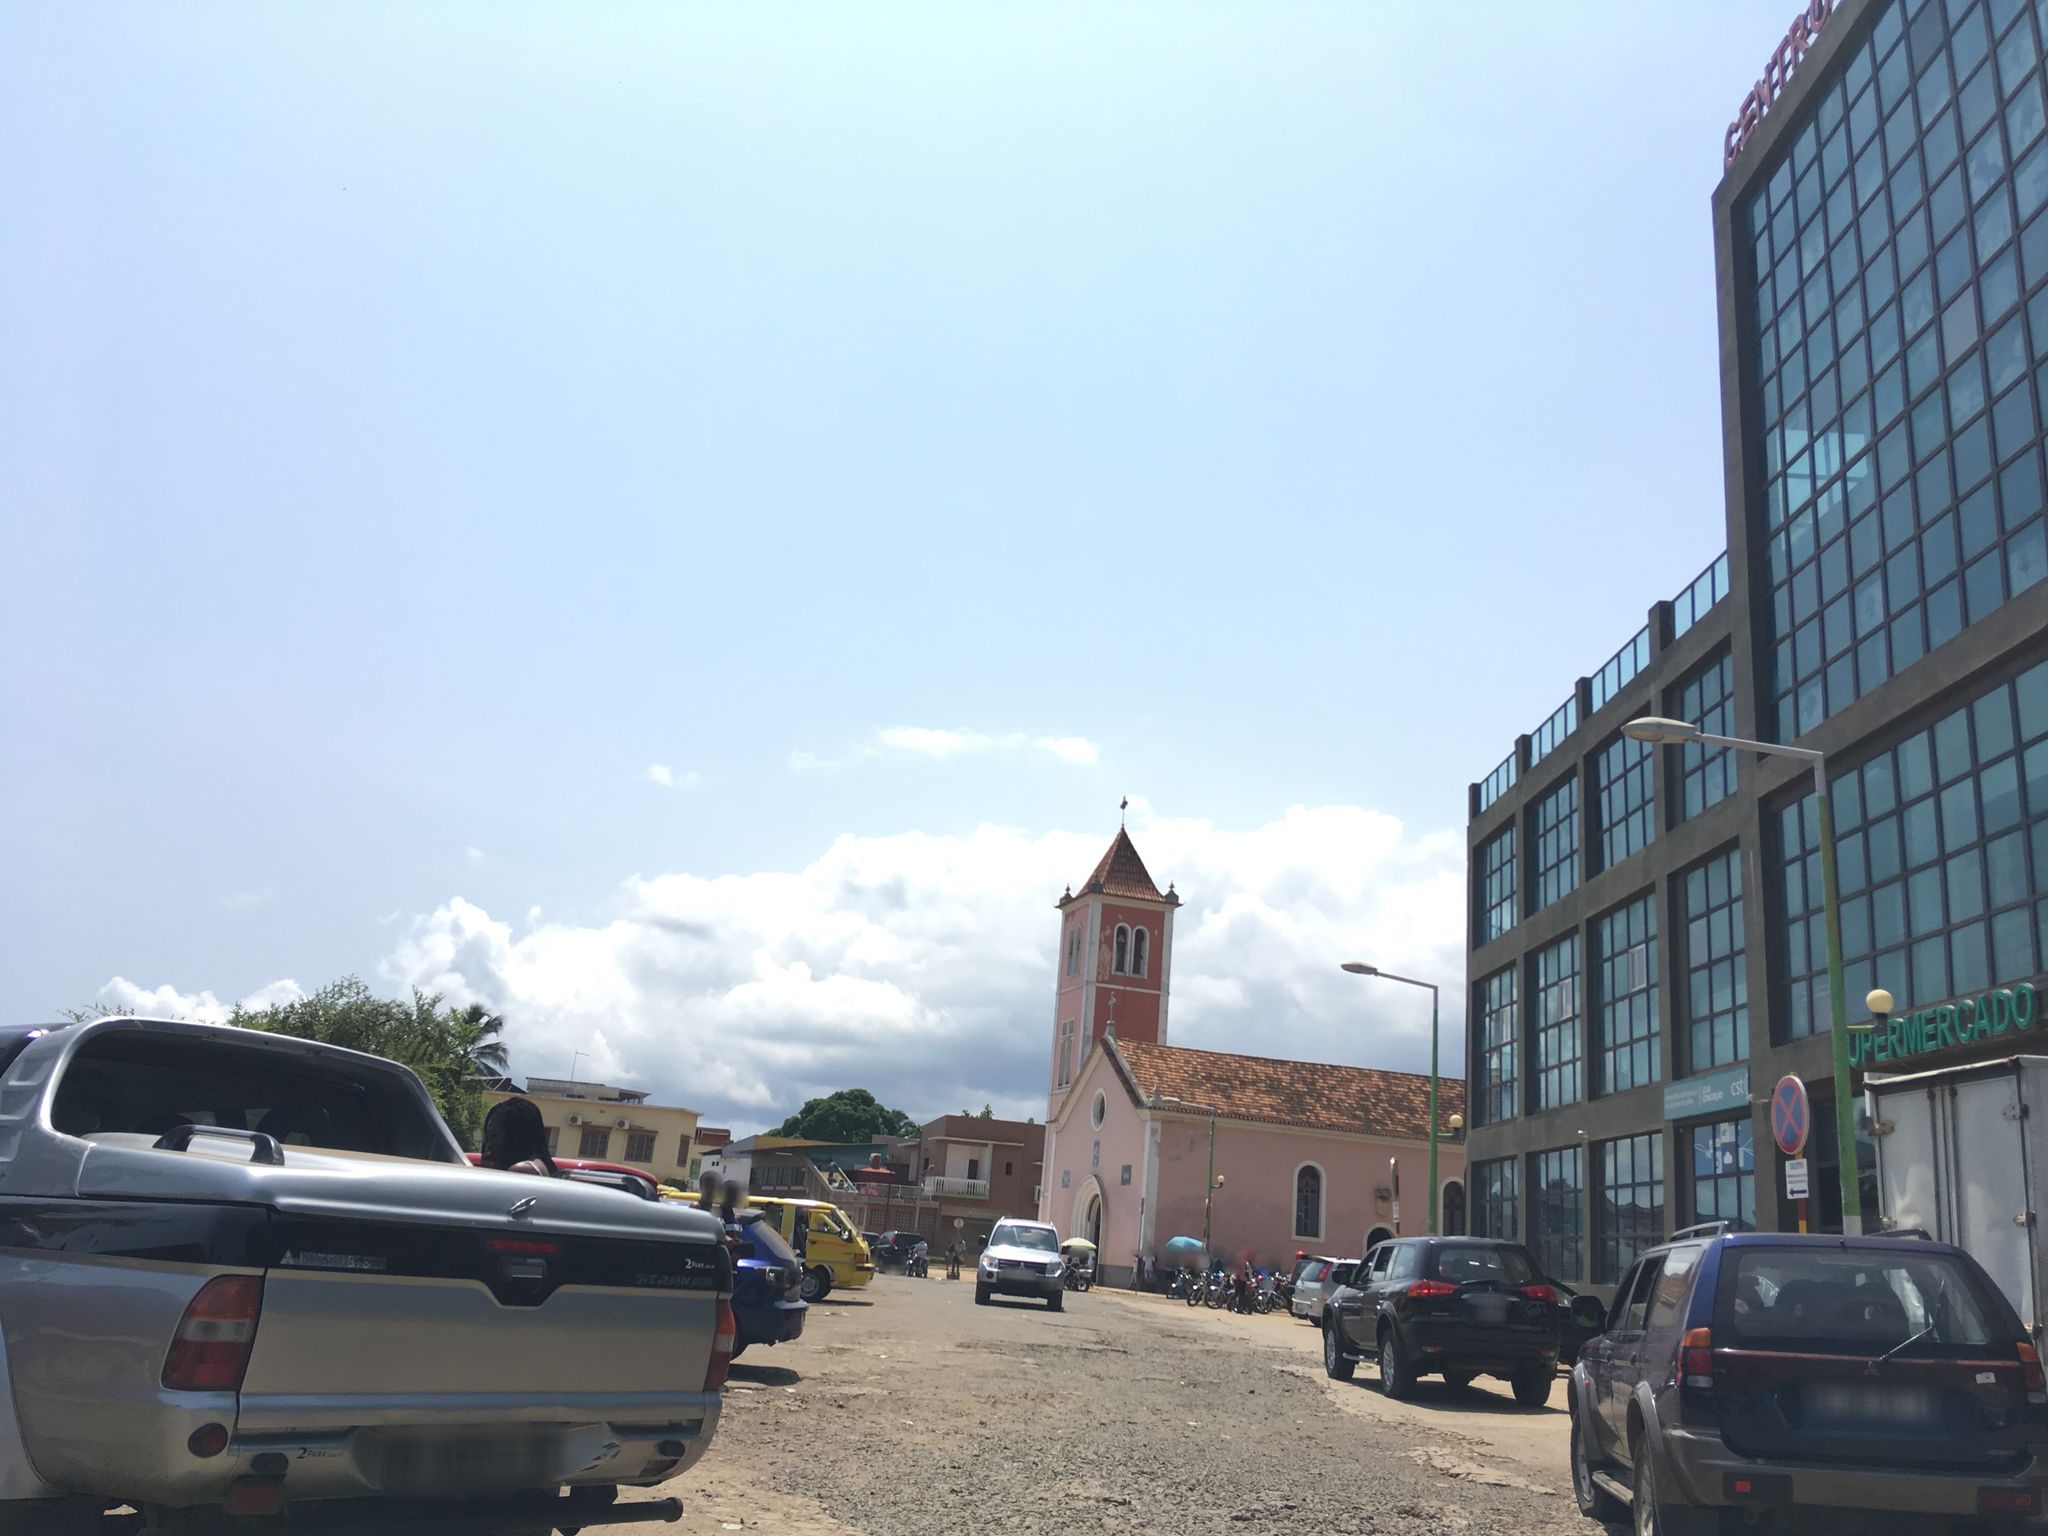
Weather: clear
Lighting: day
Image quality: good
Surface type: walking surface
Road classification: primary
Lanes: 2.0
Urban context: urban centre
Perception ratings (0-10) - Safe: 5.94, Lively: 7.78, Beautiful: 5.26, Boring: 3.3, Depressing: 4.71, Wealthy: 4.15